Question: I want to post the contents of my datatable to the server with an ajax call.
FWIW, here is what the table looks like...i.e.,

To gather the datatable "data" for submission, I am using the function:
'''
.rows().data()
'''
The actual statement looks like this:
'''
var page0griddata = JSON.stringify(page0grid.rows().data());
'''
The contents of page0griddata looks like this (I have truncated it because the "metadata" portion is too long)...i.e.,
'''
{"0":{"id":0,"fieldAStrg":"XXX0","fieldBStrg":"YYY0"},"1":{"id":1,"fieldAStrg":"XXX1","fieldBStrg":"YYY1"},"context":[{"oFeatures":{"bAutoWidth":true,"bDeferRender":false,"bFilter":false,"bInfo":false,"bLengthChange":false,"bPaginate":false,"bProcessing":false,"bServerSide":false,"bSort":false,"bSortMulti":true,"bSortClasses":true,"bStateSave":null},"oScroll":{"bCollapse":true,"iBarWidth":17,"sX":"","sXInner":"","sY":600},"oLanguage":{"fnInfoCallback":null,"oAria":{"sSortAscending":": activate to sort column ascending","sSortDescending":": activate to sort column descending","_hungarianMap":{"sortAscending":"sSortAscending","sortDescending":"sSortDescending"}},"oPaginate":{"sFirst":"First","sLast":"Last","sNext":"Next","sPrevious":"Previous","_hungarianMap":{"first":"sFirst","last":"sLast","next":"sNext","previous":"sPrevious"}},"sEmptyTable":"No data available in table","sInfo":"Showing _START_ to _END_ of _TOTAL_ entries","sInfoEmpty":...(REST IS TRUNCATED)...
'''
The portion below (the actual data I am processing)... is all I really need...i.e.,
'''
{"0":{"id":0,"fieldAStrg":"XXX0","fieldBStrg":"YYY0"},"1":{"id":1,"fieldAStrg":"XXX1","fieldBStrg":"YYY1"},
'''
Is there a DataTables api method that will only return me this data? (aforementioned)?
'''
var page0grid = jq('#page0grid').DataTable({
"ajax": $contextPath + "/page0/testGridList",
"columns": [
{"title": "ID", "data": "id", "visible": false },
{"title": "Field A", "data": "fieldAStrg" },
{"title": "Field B", "data": "fieldBStrg" }
],
"columnDefs": [{
"targets": 3,
"data": null,
"defaultContent": "<button class='edit'>Edit</button>"
}],
"info": false,
"searching": false,
"bPaginate": false,
"scrollY": 600,
"bLengthChange": false,
"bScrollCollapse": true,
"autoWidth": true,
"order": [[ 0, 'desc' ]],
"bSort": false
});
'''
Thanks for your help!
-
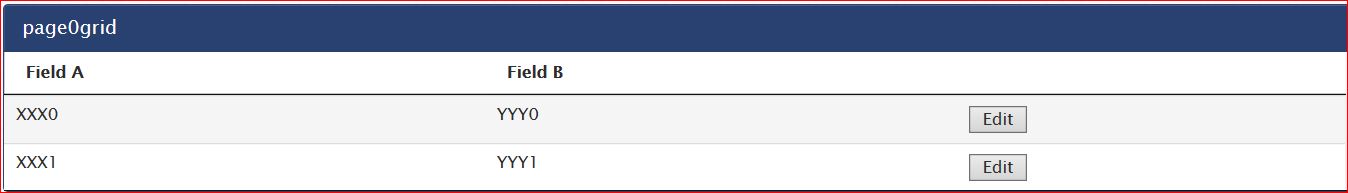
Answer: Apparently the answer to my question is to use the Datatables API function called: "toArray()"...
e.g.,
'''
var page0griddata = JSON.stringify(page0grid.rows().data().toArray());
'''